Question: I need only the basic permissions "email", "public_profile","user_friends" and I need all of them for my app to work.
FB login takes the user to permissions page and he/she can just uncheck email and user_friends and I will have to handle it separately.
Yes, I do understand the trust equation here that has been discussed in a lot of questions on SO.But a lot of apps somehow circumvent this. e.g. Uber

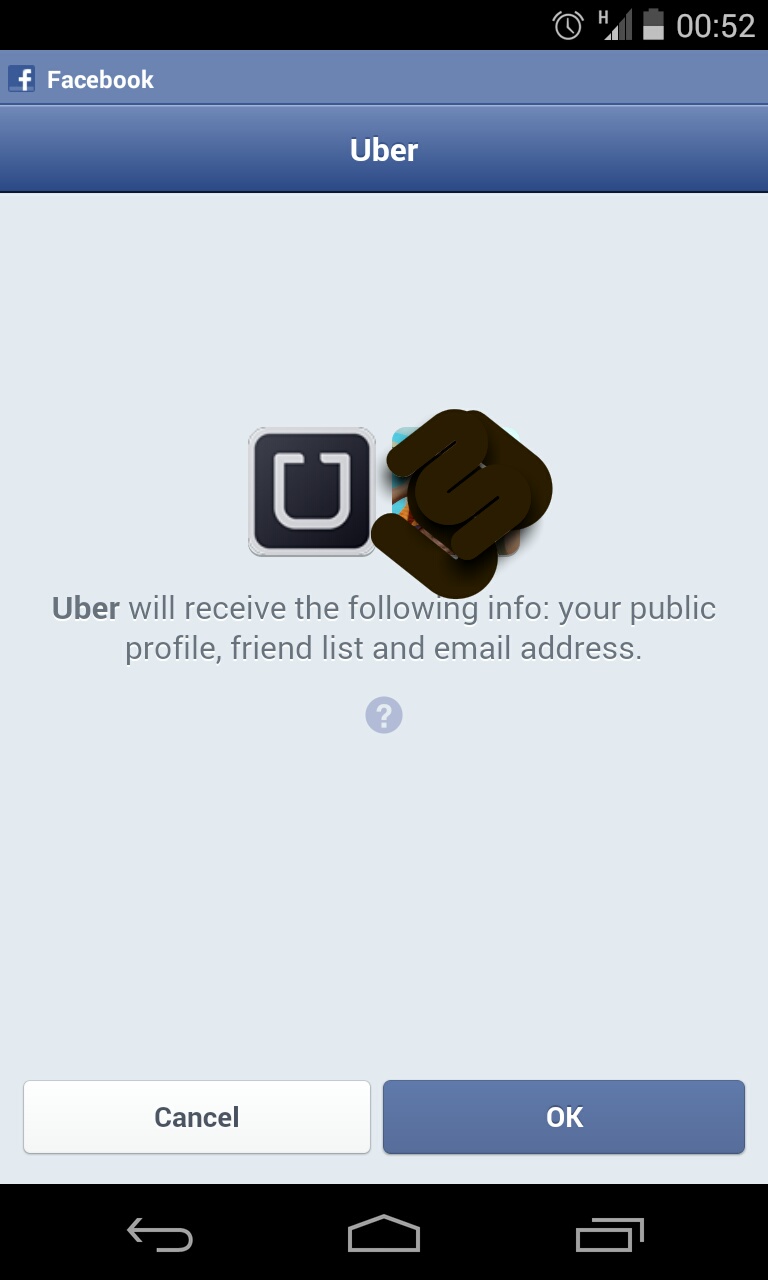
Answer: Uber is probably using an old App created before end of April 2014. Those basic permissions where included back then. In newer Apps you can't force a user to authorize all permissions, he will always be able to skip the extended ones.
One good way is to use the "return_scopes" flag of FB.login and check if the user accepted the neccessary permissions right after the authorized your App: <URL>